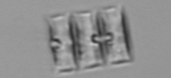
Label: Bacillariophyceae_morphotype1